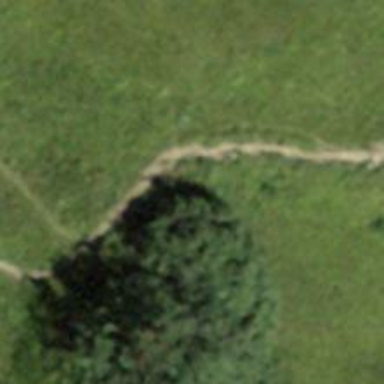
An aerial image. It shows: Dirt path with excellent trail visibility.